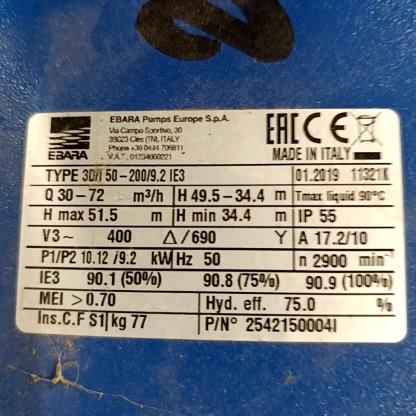
Klasa: tabliczka-znamionowa